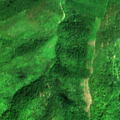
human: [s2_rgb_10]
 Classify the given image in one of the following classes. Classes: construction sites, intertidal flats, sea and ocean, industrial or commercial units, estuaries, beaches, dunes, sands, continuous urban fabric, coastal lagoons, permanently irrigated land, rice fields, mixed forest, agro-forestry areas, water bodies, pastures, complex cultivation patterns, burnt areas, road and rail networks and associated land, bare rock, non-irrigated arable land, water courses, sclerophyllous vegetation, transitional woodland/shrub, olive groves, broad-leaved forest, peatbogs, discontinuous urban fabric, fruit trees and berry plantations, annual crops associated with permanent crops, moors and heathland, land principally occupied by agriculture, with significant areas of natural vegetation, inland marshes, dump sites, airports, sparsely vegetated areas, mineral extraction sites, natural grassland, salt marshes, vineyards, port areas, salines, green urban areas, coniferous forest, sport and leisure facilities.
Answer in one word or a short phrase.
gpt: broad-leaved forest